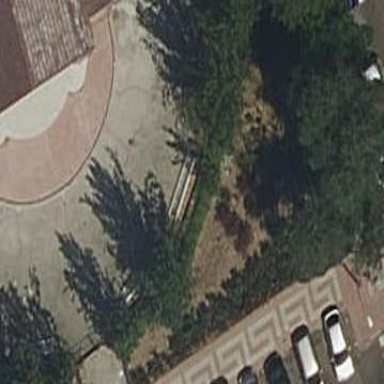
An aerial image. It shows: Garden with kerb border.